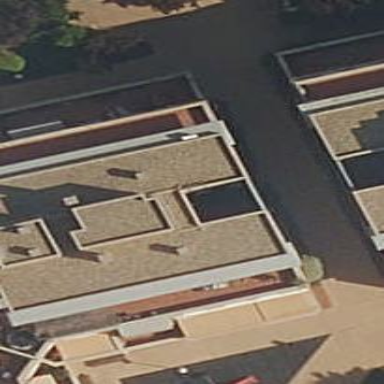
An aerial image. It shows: Residential building.